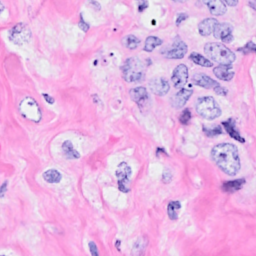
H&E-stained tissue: Breast